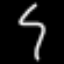
Label: squiggle